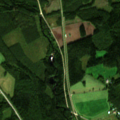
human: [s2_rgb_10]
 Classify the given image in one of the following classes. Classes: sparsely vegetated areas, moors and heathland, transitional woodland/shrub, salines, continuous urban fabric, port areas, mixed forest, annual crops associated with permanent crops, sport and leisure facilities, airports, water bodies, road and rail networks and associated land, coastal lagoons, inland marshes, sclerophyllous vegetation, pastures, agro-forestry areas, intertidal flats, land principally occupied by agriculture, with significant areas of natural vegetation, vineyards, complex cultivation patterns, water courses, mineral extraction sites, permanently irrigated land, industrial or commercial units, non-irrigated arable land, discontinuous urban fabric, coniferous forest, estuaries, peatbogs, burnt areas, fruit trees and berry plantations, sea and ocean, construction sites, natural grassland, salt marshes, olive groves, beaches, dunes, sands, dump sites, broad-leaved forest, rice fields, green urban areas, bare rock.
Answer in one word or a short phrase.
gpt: non-irrigated arable land, land principally occupied by agriculture, with significant areas of natural vegetation, coniferous forest, mixed forest